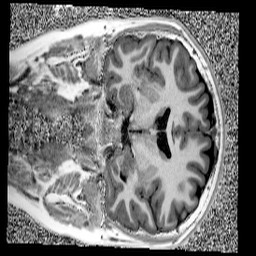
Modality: UNIT1
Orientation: coronal
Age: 13
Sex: male
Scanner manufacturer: siemens
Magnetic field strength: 3 T
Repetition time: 4 s
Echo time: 0.00303 s